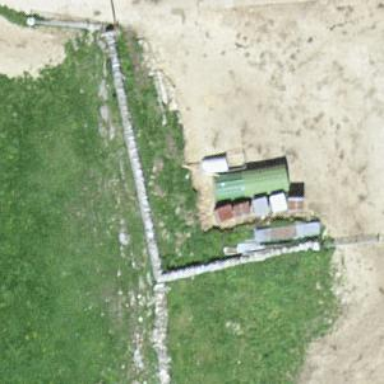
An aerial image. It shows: Wall made of dry stone.